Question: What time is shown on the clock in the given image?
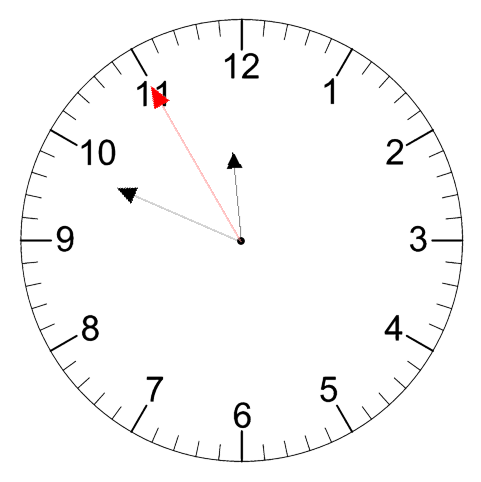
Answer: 11:48:55